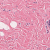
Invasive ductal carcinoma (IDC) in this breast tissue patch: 0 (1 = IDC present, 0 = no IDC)